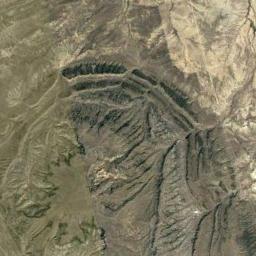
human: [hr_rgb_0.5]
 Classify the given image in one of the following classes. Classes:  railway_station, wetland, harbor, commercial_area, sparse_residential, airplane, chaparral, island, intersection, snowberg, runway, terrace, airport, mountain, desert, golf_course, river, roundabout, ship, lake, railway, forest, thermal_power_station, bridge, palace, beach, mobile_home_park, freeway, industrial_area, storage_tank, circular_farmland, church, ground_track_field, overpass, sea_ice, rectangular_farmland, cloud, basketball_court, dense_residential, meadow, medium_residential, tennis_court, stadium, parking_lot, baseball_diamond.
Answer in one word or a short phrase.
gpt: mountain